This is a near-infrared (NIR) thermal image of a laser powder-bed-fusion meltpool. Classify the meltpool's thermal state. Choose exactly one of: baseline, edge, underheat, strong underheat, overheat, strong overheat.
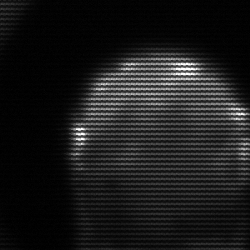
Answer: edge